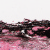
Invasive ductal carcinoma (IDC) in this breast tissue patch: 0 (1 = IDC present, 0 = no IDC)